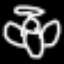
Label: angel